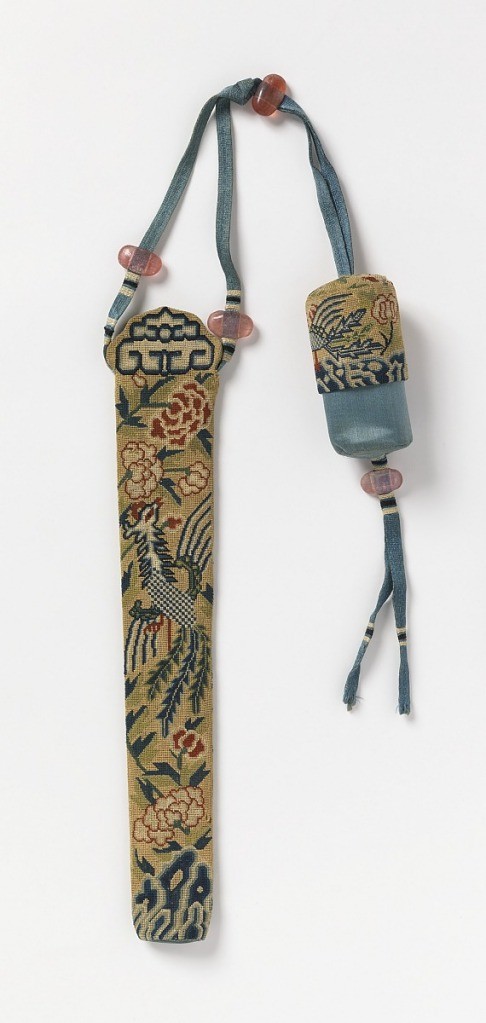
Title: Fan case and bag
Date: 19th century
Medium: Canvas case and bag embroidered in tent stitch, silk linings, silk ribbon with glass bead
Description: Long narrow case for a fan and small canvas circular bag embroidered in tent stitch in design of birds and flowers. Blue satin linings, blue ribbons with pink glass beads join the two objects.